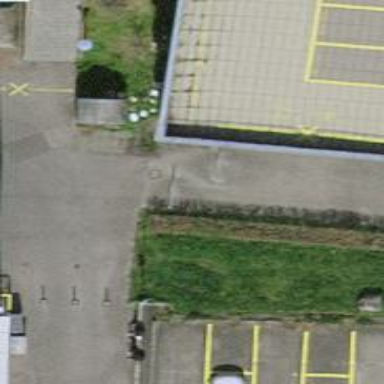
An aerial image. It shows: Cycle barrier.